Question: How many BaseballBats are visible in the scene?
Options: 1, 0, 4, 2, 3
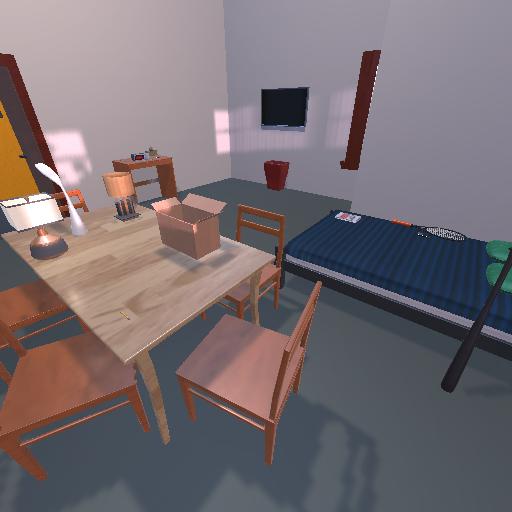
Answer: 1